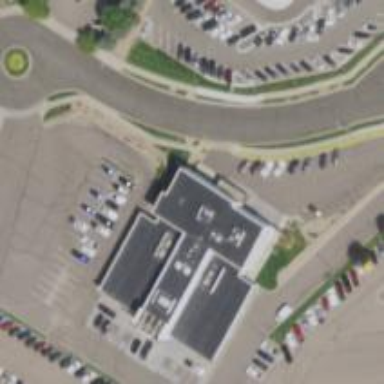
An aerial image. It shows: Building that houses car shop.